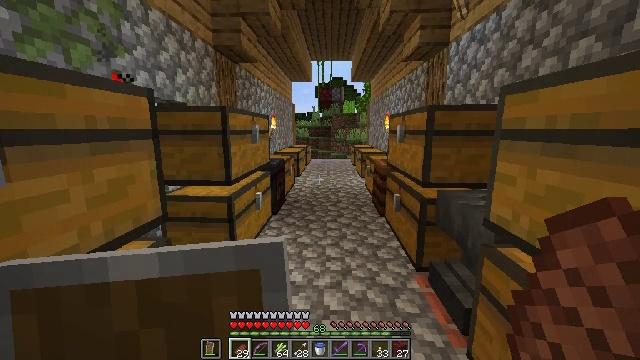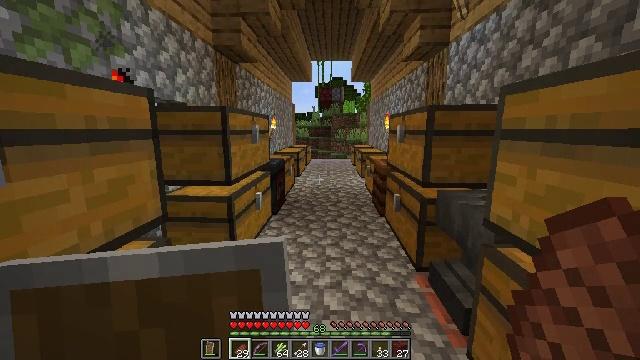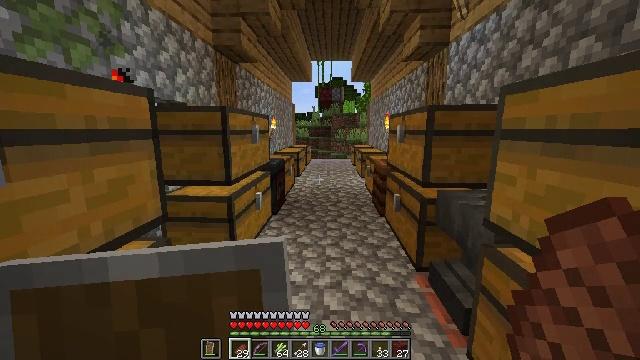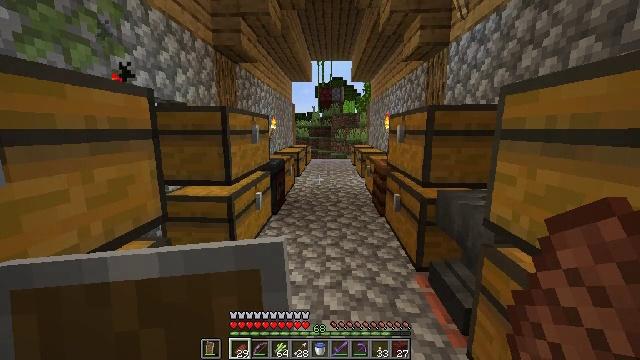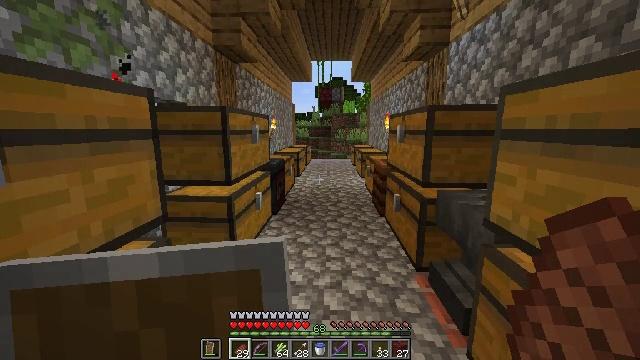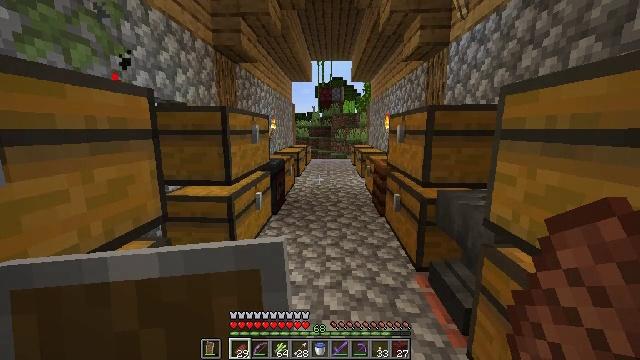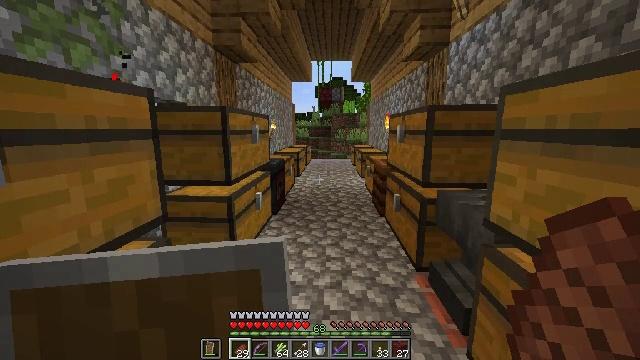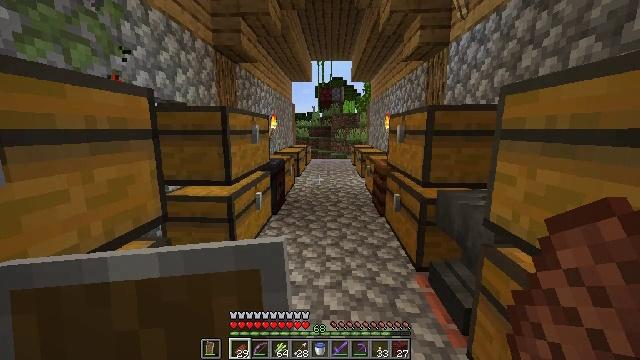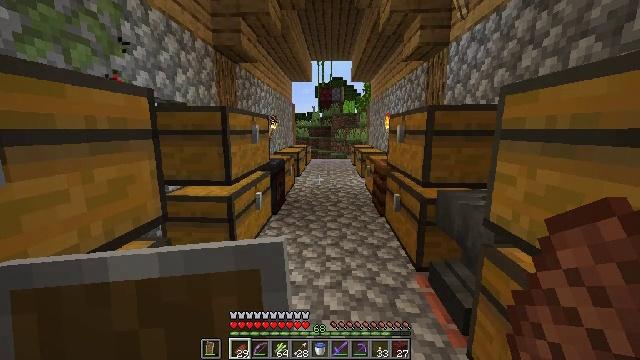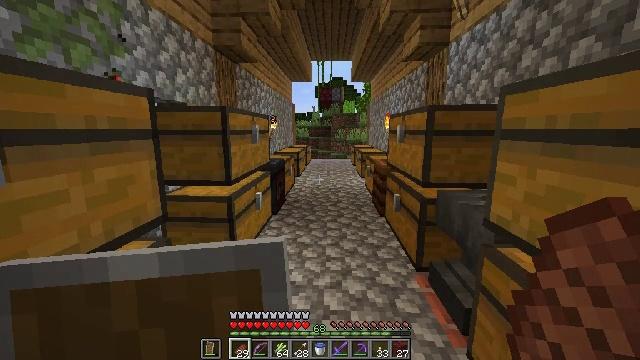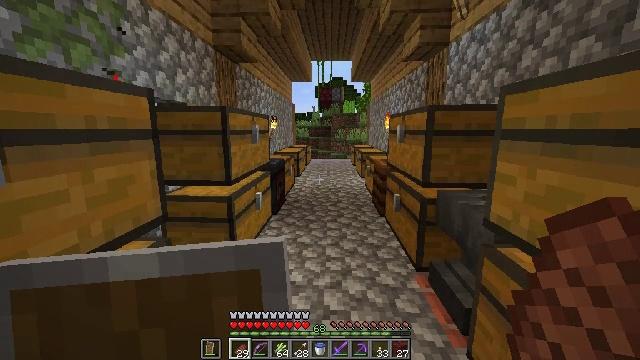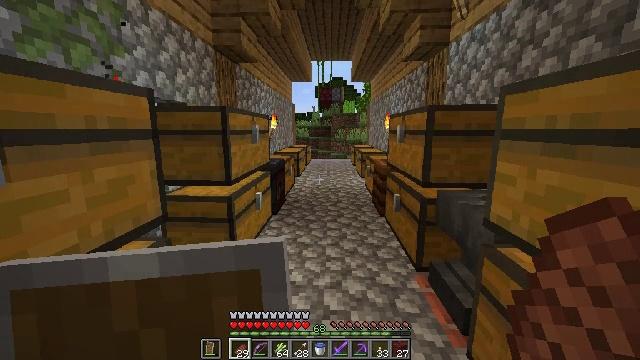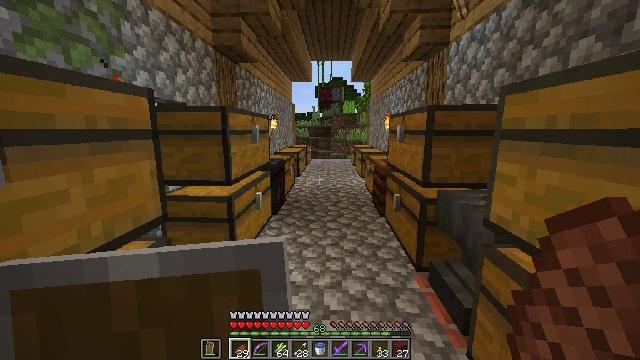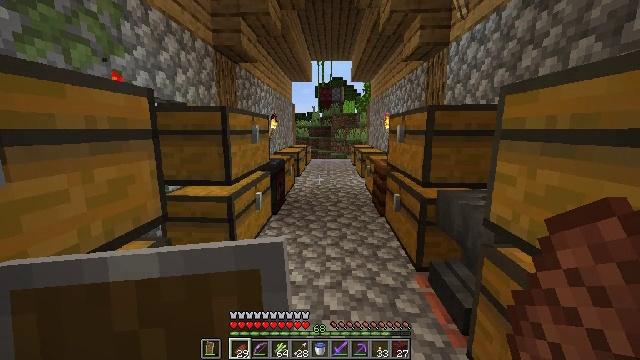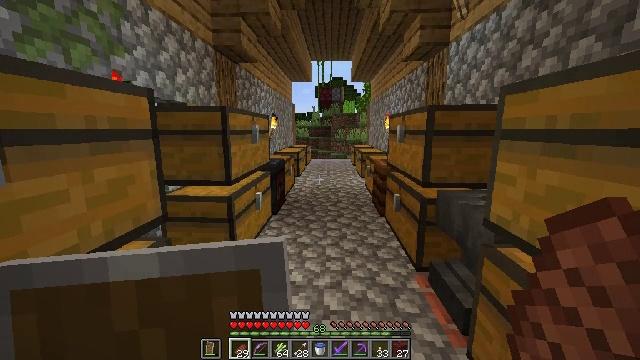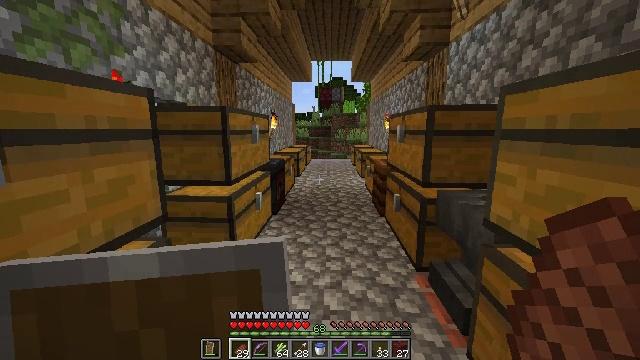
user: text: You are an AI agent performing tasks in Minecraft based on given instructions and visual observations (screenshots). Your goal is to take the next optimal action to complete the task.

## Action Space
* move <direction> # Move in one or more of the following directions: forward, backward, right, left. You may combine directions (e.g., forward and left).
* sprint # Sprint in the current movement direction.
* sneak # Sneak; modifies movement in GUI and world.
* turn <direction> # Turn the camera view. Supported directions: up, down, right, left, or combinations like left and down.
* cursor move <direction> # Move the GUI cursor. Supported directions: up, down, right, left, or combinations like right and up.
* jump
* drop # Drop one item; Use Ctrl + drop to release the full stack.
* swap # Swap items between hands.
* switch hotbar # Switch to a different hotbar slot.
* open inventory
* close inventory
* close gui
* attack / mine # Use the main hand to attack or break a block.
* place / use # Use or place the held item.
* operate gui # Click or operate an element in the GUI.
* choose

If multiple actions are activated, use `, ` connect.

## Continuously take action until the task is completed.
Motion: motion action
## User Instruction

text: Attack the pumpkin to gather it.
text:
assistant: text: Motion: no_op
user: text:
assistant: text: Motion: no_op
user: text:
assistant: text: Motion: no_op
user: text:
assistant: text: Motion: no_op
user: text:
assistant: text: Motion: no_op
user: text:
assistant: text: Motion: no_op
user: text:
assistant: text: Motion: no_op
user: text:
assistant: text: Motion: no_op
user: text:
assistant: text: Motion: no_op
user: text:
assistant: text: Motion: no_op
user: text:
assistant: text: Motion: no_op
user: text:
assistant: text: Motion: no_op
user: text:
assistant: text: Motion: no_op
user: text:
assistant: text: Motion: no_op
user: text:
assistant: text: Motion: no_op
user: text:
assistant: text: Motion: no_op
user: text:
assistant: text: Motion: no_op
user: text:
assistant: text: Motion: no_op
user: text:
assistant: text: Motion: no_op
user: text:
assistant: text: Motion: no_op
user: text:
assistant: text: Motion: no_op
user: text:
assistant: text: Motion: no_op
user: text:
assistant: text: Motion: no_op
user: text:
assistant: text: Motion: no_op
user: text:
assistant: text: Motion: no_op
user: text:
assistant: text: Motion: no_op
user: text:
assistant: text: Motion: no_op
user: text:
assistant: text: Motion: no_op
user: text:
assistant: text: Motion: no_op
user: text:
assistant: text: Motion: no_op